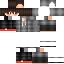
A male human skin with medium skin, wearing brown long hair dressed in a blue hoodie and black pants, featuring a closed mouth.